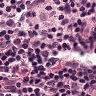
Metastatic tissue present: no